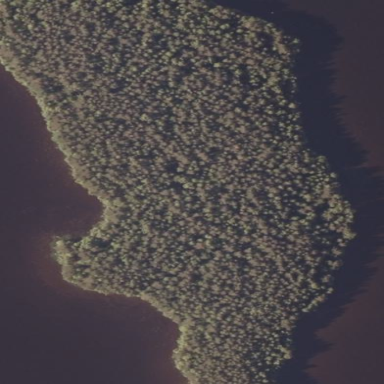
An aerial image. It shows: Islet.